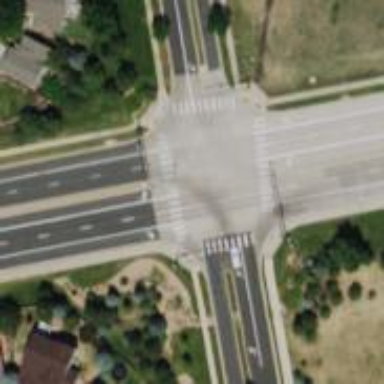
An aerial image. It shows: Marked crossing on footway.